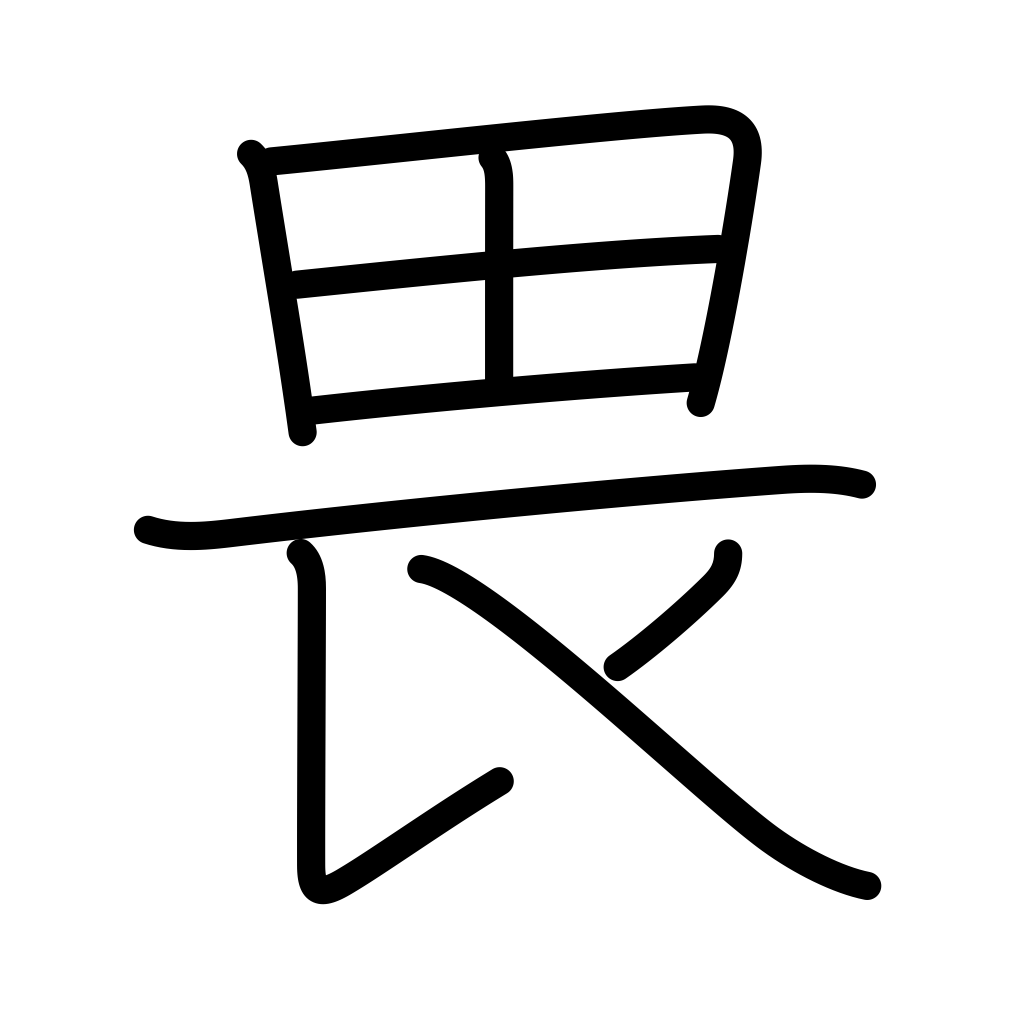
Meaning: fear, majestic, graciously, be apprehensive